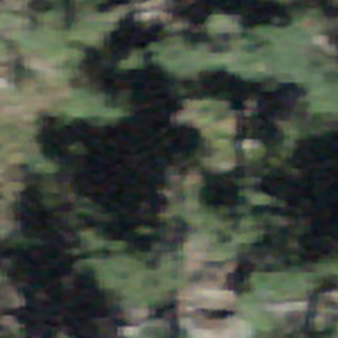
Label: other